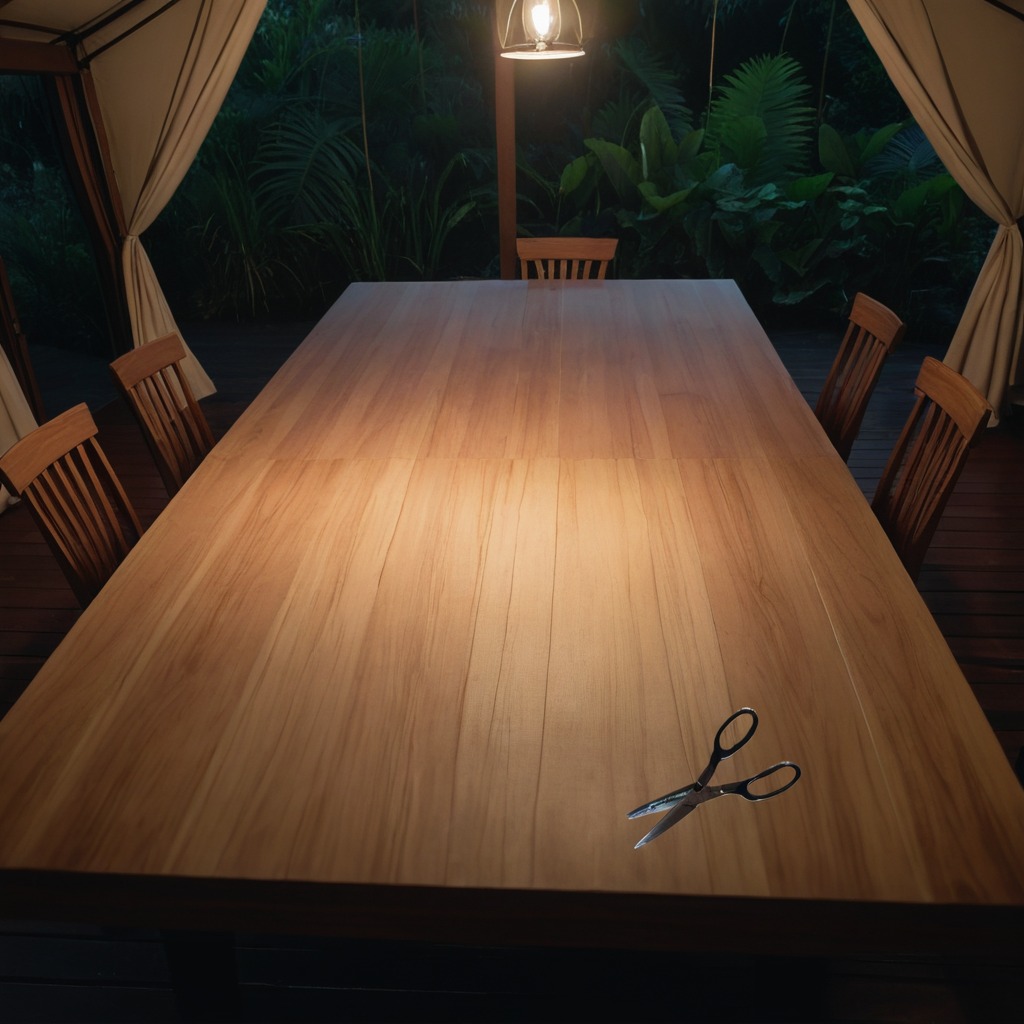
A scissor lying on a wooden table inside a jungle field workshop tent at night.